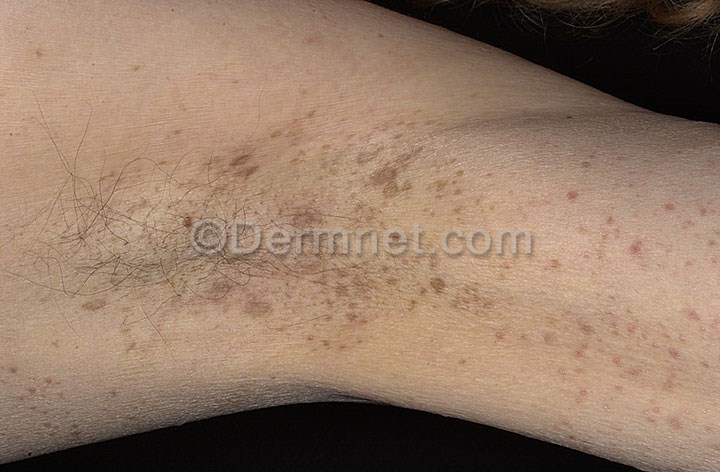
Disease: Nail Fungus and other Nail Disease